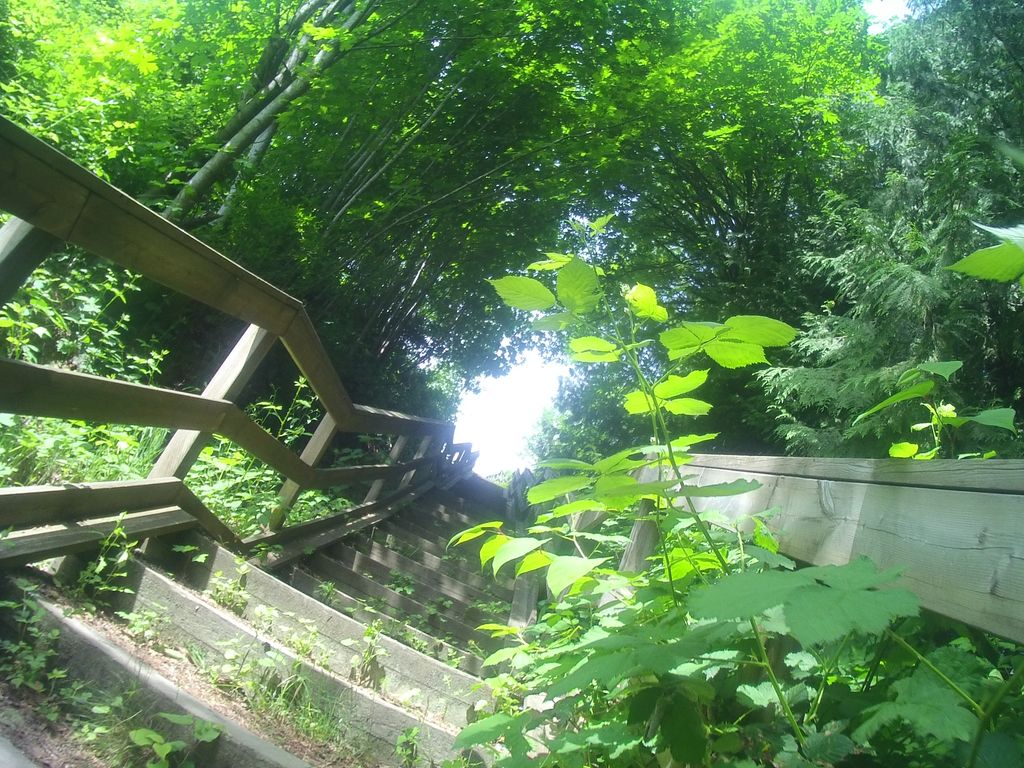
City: vancouver